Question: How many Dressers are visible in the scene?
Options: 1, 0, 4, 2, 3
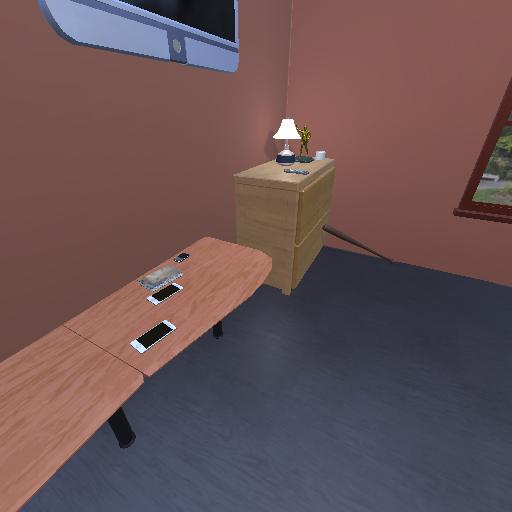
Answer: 1